Interaction volume radius: 5 \u00c5
Interaction volume height: 15 \u00c5
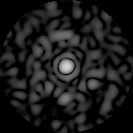
Disorder parameter: 0.8855